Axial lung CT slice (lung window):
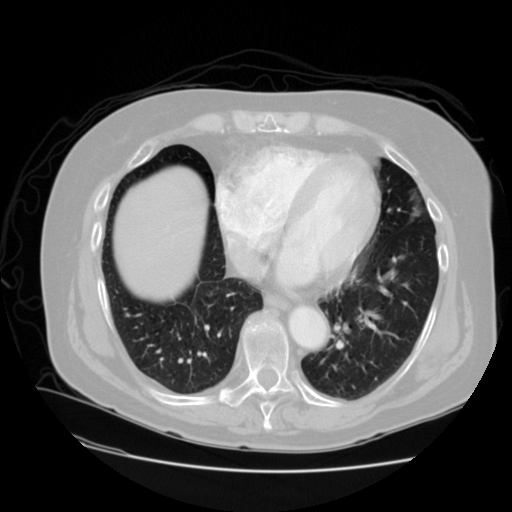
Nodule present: no